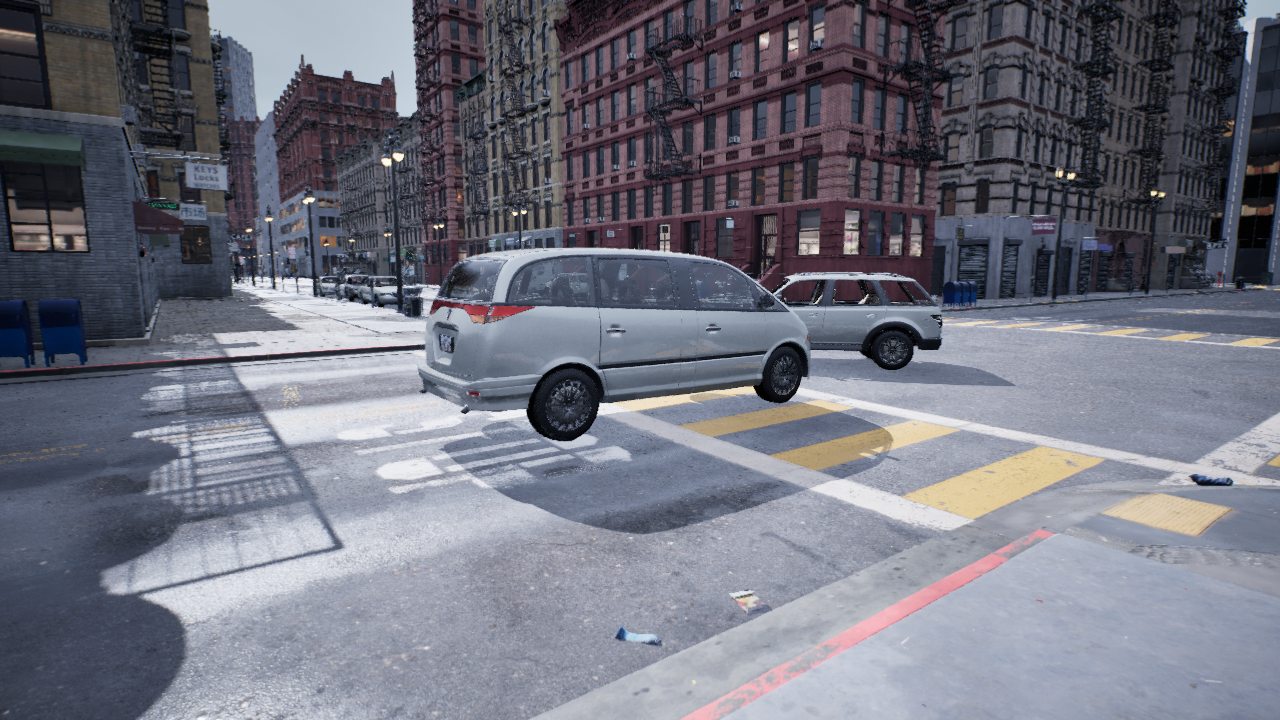
Venue: residential
Lighting: overcast
Vehicle rig: minivan